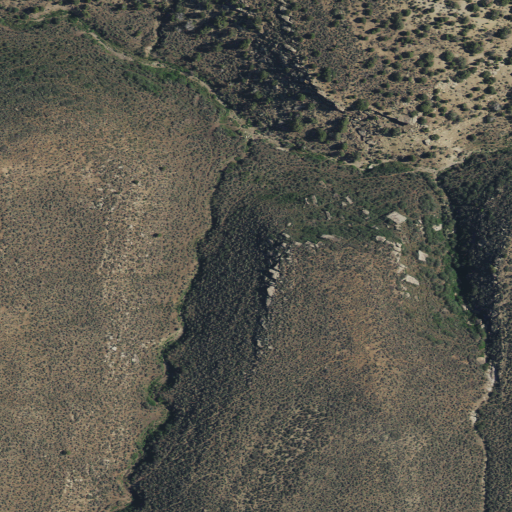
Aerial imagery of depression(s) in Utah named Wild Horse Basin containing shrub and evergreen forest